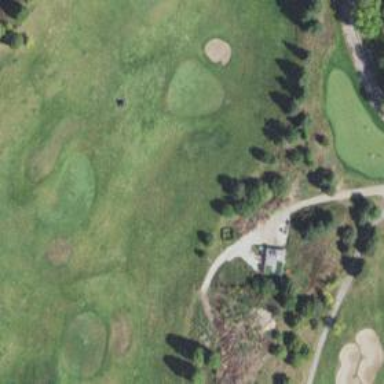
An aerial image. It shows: Footway that serves as golf path.